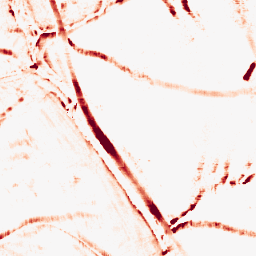
Category: morphological
Decomposition family: morphological_rect
Decomposition parameters: operation: opening
width: 10
height: 10
Upsampling method: bilinear
Upsampling parameters: scale: 4
Upsampling scale: 4